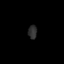
Tissue: lung
Cell type: T cells
Senescence score: 0.164
Nuclear area (px): 119
Mean DAPI intensity: 45.336